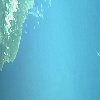
Label: water